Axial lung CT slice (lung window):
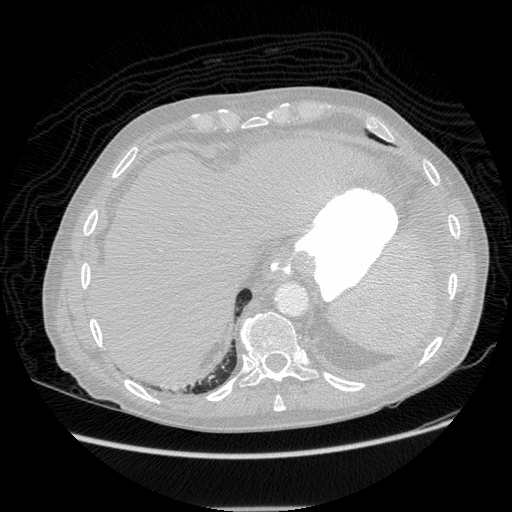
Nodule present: no